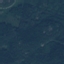
Land use / land cover: Forest